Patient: sex M, age 42
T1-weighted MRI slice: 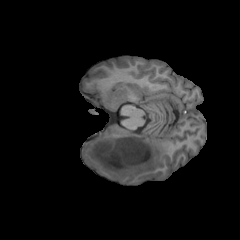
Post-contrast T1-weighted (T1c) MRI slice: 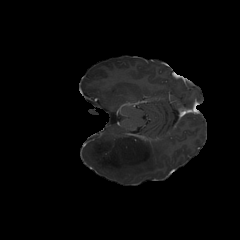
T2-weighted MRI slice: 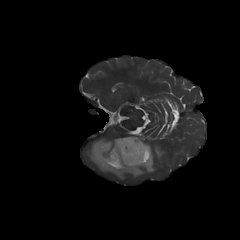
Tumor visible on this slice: yes
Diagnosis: Astrocytoma, IDH-mutant
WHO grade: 2